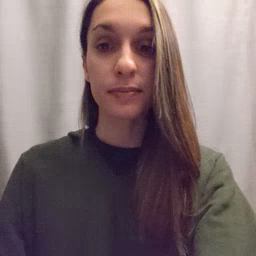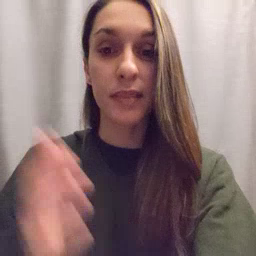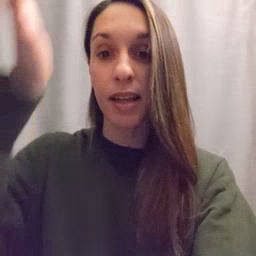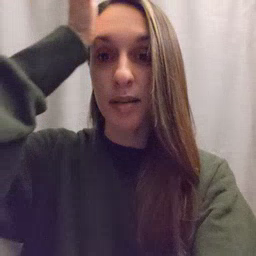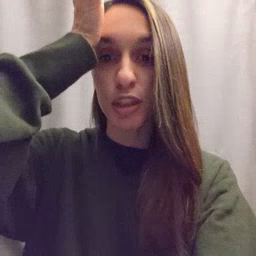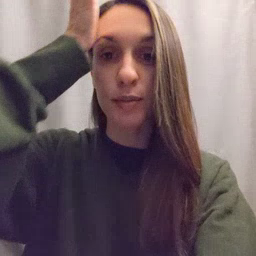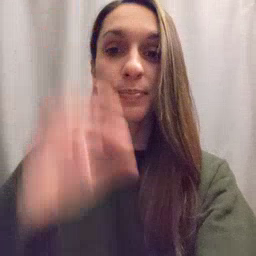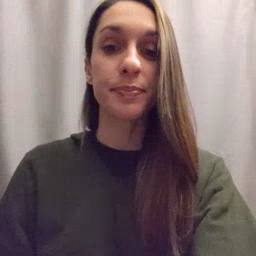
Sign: garbage